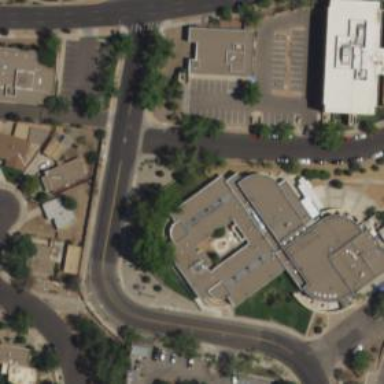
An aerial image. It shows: Healthcare facility identified as hospital.